Question:
Hi! This is my TableLayout with TableRow and Button for each cell. I want a vertical and horizontal line for separate the cells, with the XML attributes.
'''
<TableLayout
android:id="@+id/tableLayout1"
android:layout_width="match_parent"
android:layout_height="200dp"
android:background="#fff"
android:shrinkColumns="*"
android:stretchColumns="*" >
<TableRow
android:id="@+id/table0"
android:layout_width="match_parent"
android:layout_height="wrap_content"
android:gravity="center_horizontal" >
<TextView
android:id="@+id/x"
android:text=""
android:textStyle="bold" />
<TextView
android:id="@+id/LUN"
android:text="LUN"
android:textStyle="bold" />
.....
<TextView
android:id="@+id/VEN"
android:text="VEN"
android:textStyle="bold" />
<TextView
android:id="@+id/SAB"
android:text="SAB"
android:textStyle="bold" />
</TableRow>
<TableRow
android:id="@+id/table1"
android:layout_width="match_parent"
android:layout_height="wrap_content" >
<TextView
android:id="@+id/o1"
android:text="1deg" >
</TextView>
<Button
android:id="@+id/bLUN1"
android:layout_width="15dp"
android:layout_height="27dp" />
<Button
android:id="@+id/bMAR1"
android:layout_width="15dp"
android:layout_height="27dp" />
.....
....
</TableRow>
<TableRow
android:id="@+id/table2"
android:layout_width="match_parent"
android:layout_height="wrap_content" >
<TextView
android:id="@+id/o2"
android:text="2deg" />
<Button
android:id="@+id/bLUN2"
android:layout_width="15dp"
android:layout_height="27dp" />
....
'''
So, i'd like to use lines like a simple View but i dont know how, sorry for the bad english!
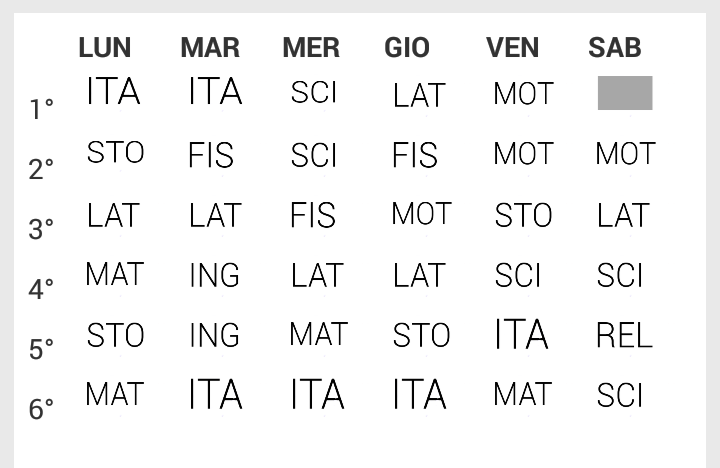
Answer: Create a shape xml like this and save it in drawable folder.
'''
<?xml version="1.0" encoding="utf-8"?>
<shape xmlns:android="http://schemas.android.com/apk/res/android"
android:shape="rectangle" >
<stroke android:width="2px"
color="#000000" />
</shape>
'''
set this as background for each cell.